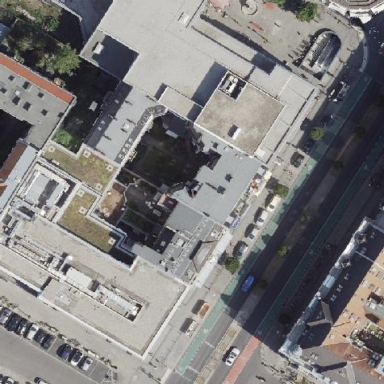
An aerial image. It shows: Part of the building is designated for retail.